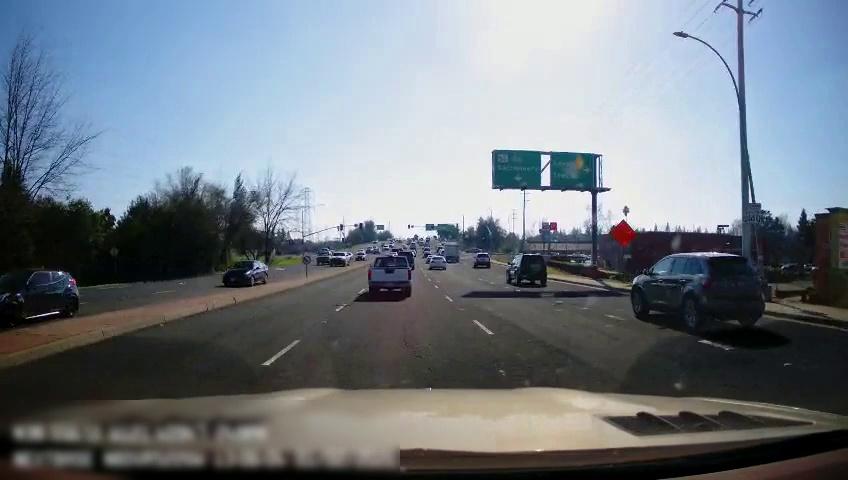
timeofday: Day
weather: Sunny
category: Drivable Space
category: Drivable Space
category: Vehicles | Truck
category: Vehicles | Truck
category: Vehicles | Car
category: Vehicles | Car
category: Vehicles | SUV
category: Vehicles | Car
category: Vehicles | Car
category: Vehicles | SUV
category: Vehicles | SUV
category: Vehicles | SUV
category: Vehicles | Car
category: Vehicles | Other LV
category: Lanes | Current Lane
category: Lanes | Current Lane
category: Lanes | Alternate Lane
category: Lanes | Opposite Lane
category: Traffic | Signs
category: Traffic | Signs
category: Traffic | Signs